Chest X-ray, AP view. Patient: 68 years old, sex M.
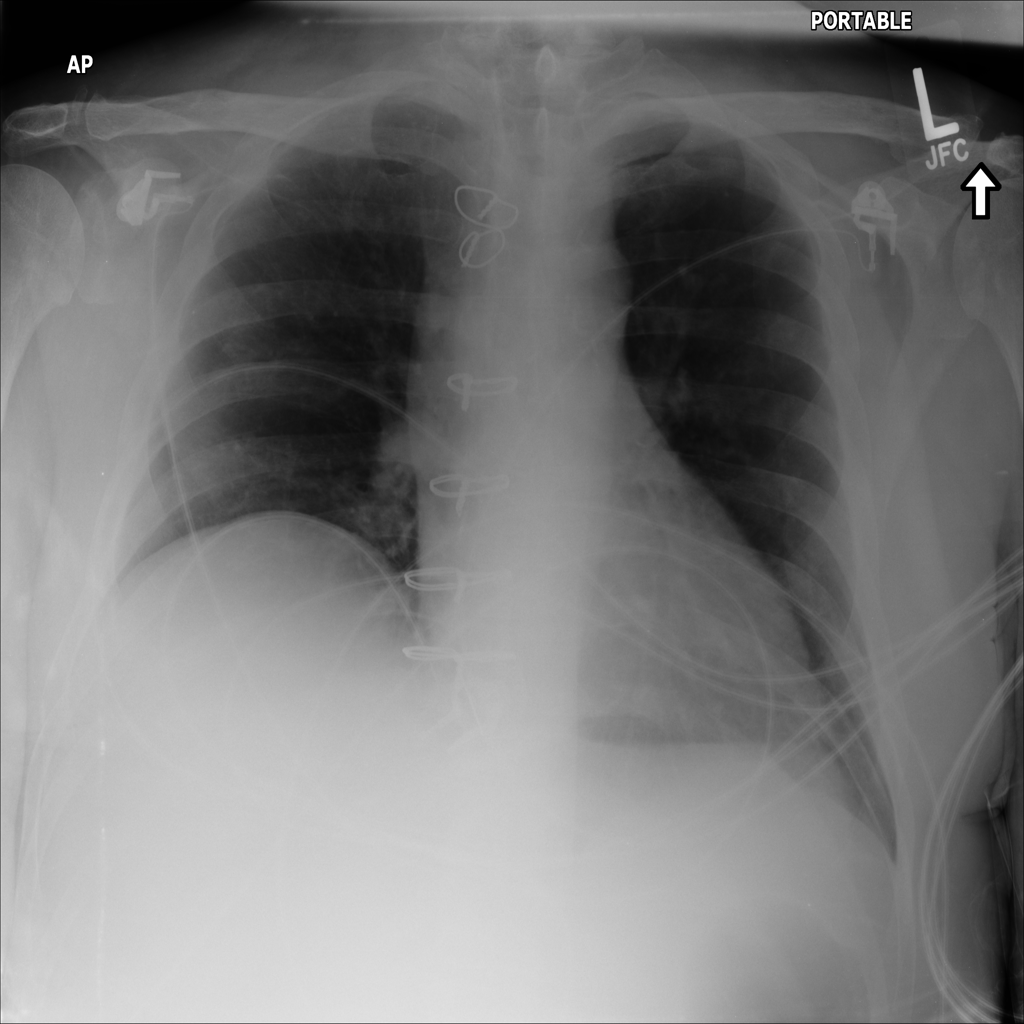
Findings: Cardiomegaly, Effusion